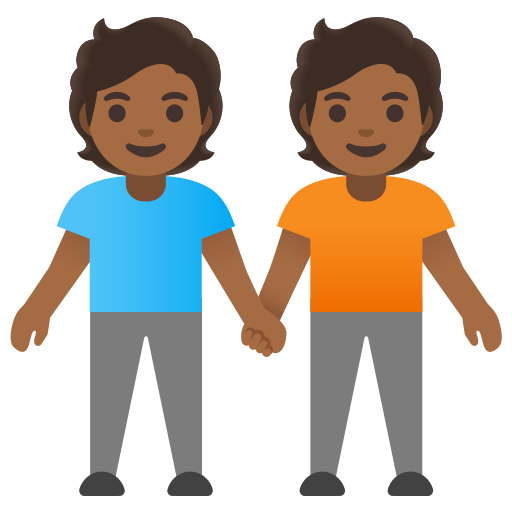
Emoji: 🧑🏾‍🤝‍🧑🏾